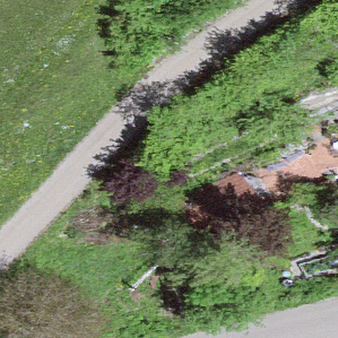
Label: other